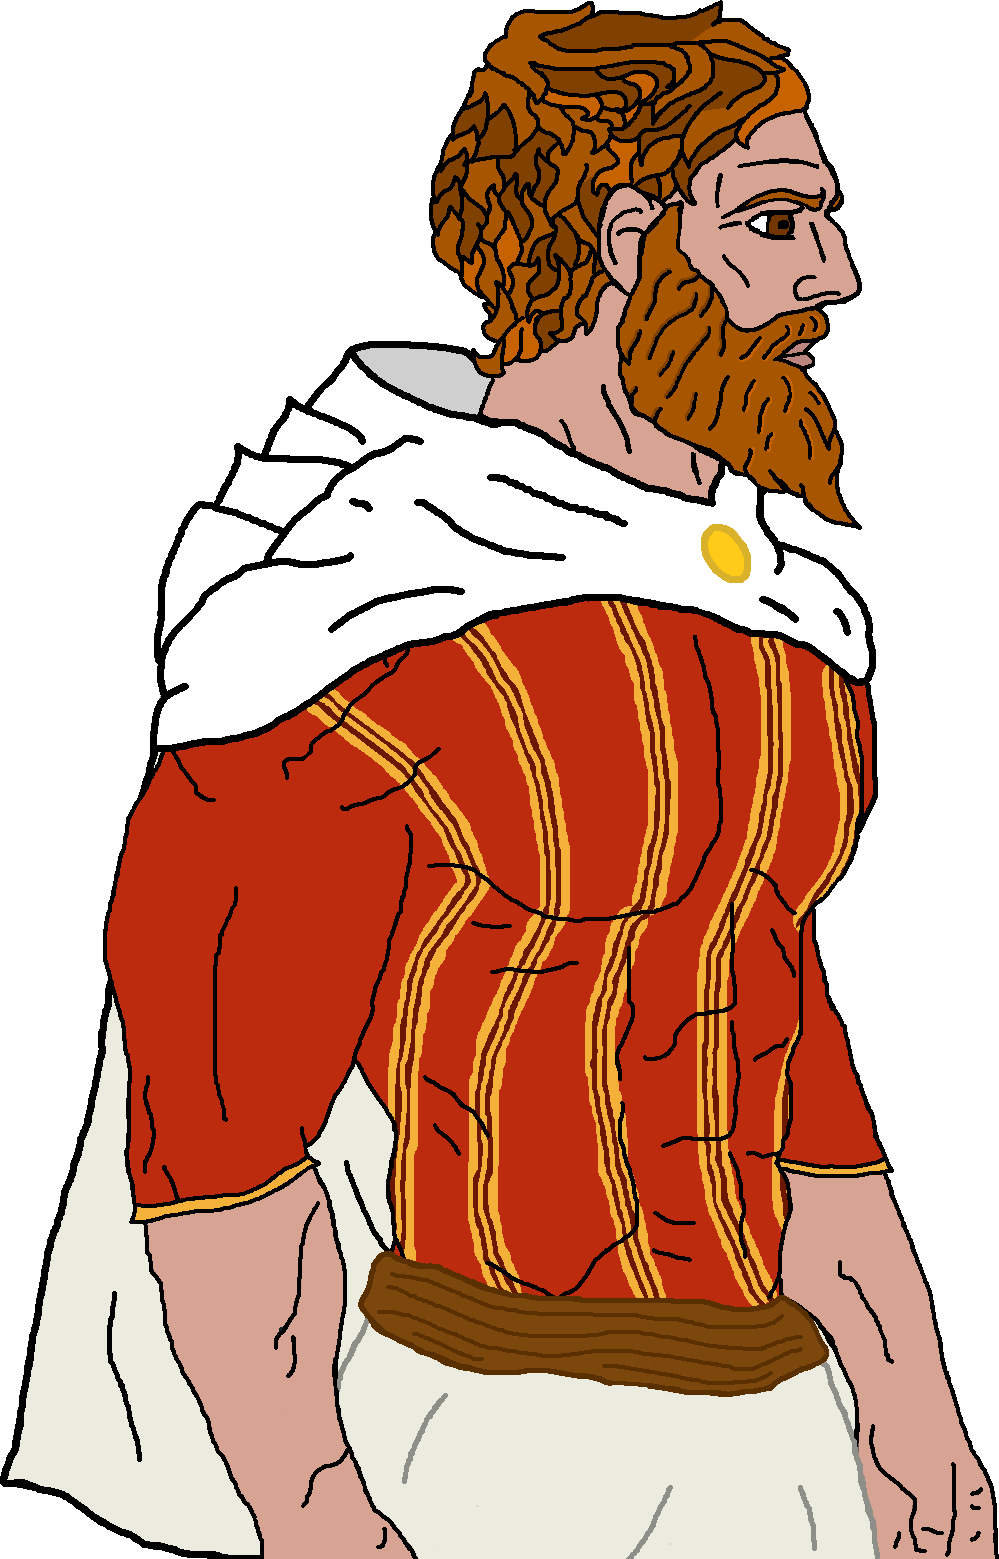
Label: 4_Yes_Chad